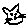
Label: cat